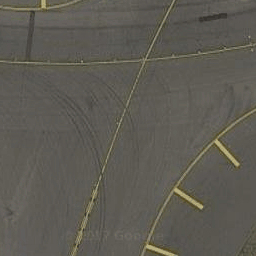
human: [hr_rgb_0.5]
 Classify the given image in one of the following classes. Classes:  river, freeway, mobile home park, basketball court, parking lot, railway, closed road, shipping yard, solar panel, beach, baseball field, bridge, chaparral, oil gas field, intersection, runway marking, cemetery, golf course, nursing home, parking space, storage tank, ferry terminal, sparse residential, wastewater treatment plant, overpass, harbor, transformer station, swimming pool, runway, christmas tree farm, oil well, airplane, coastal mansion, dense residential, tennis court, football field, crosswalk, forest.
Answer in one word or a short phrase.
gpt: runway marking